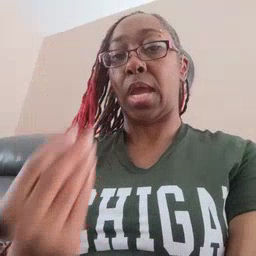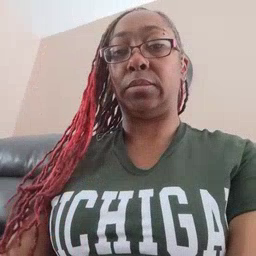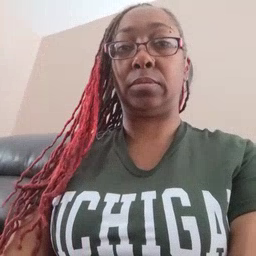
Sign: wet